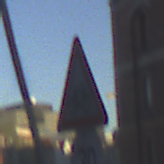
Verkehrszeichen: RadverkehrLinks
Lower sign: Geschwindigkeit30
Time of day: SunriseSunset
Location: Outdoor (Urban)
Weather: Clear
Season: NotSpecified
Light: Natural